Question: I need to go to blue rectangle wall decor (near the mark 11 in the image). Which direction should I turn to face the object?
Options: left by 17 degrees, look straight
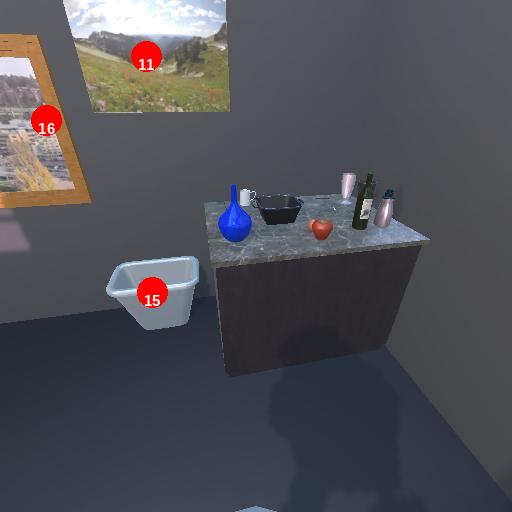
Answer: left by 17 degrees